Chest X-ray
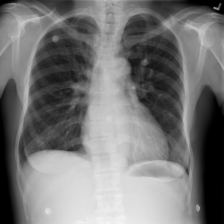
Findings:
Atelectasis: negative
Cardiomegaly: negative
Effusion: negative
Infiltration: negative
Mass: negative
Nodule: negative
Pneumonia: negative
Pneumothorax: negative
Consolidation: negative
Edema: negative
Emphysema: negative
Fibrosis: negative
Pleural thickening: negative
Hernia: negative